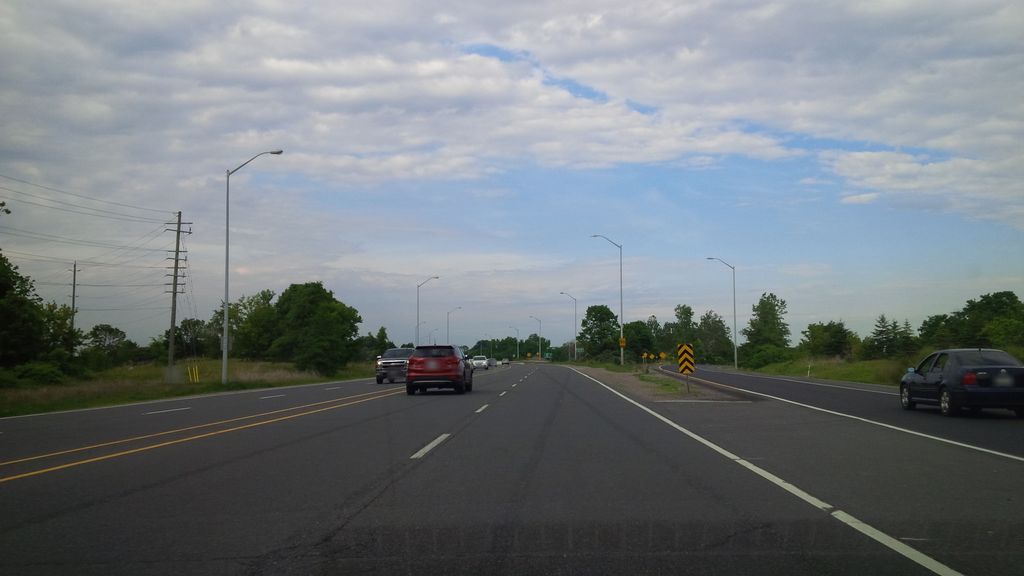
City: hamilton